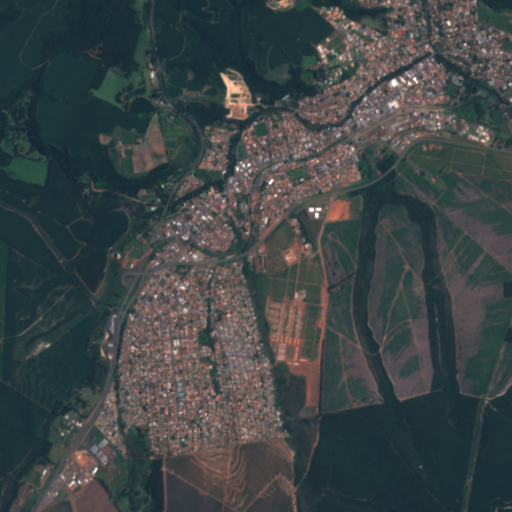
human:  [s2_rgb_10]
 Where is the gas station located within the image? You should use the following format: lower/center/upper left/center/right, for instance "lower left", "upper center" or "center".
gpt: The gas station is located in the lower left of the image.
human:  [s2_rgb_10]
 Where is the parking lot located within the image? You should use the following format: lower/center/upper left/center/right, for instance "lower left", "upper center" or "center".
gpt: The parking lot is located in the center of the image.
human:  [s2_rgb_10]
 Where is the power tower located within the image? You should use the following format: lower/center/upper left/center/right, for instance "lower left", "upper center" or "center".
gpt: The power tower is located in the lower right of the image.
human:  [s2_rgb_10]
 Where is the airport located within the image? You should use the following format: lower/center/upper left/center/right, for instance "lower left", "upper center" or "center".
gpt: There is no airport in the image.